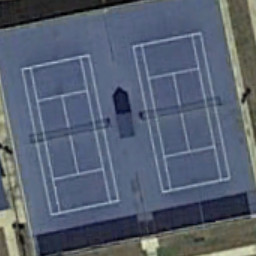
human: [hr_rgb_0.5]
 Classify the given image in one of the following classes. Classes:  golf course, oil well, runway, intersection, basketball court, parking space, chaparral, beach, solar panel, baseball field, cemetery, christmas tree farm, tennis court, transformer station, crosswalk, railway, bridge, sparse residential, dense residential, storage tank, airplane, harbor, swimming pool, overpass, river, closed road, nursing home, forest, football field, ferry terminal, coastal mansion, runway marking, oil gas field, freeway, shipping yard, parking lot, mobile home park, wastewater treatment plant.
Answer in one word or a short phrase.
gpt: tennis court